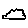
Label: cloud